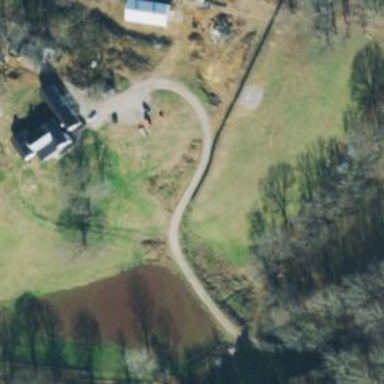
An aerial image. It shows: Driveway leading to service road.